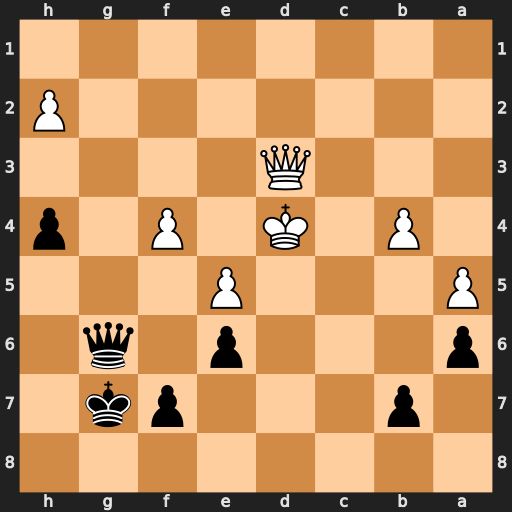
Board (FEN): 8/1p3pk1/p3p1q1/P3P3/1P1K1P1p/3Q4/7P/8
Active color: b
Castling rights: -
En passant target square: -
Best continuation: Qg1+ Qe3 Qxh2 f5 Qg3